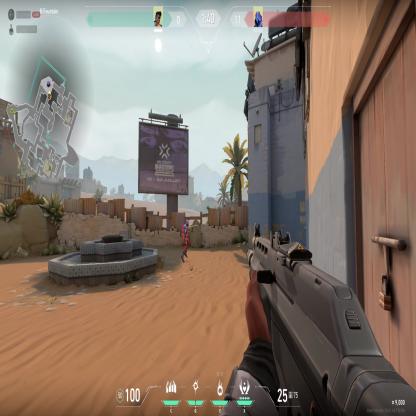
Label: enemy